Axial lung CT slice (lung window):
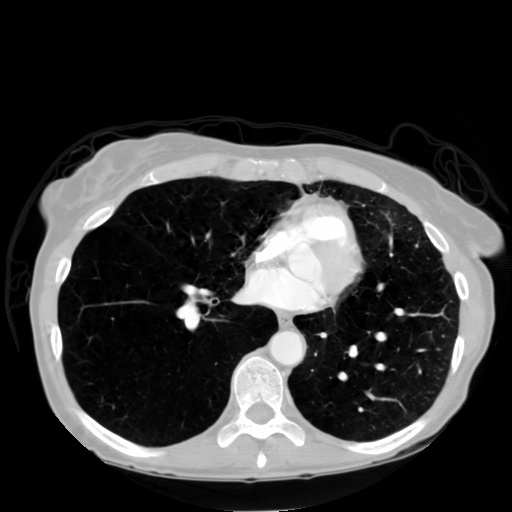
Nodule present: no